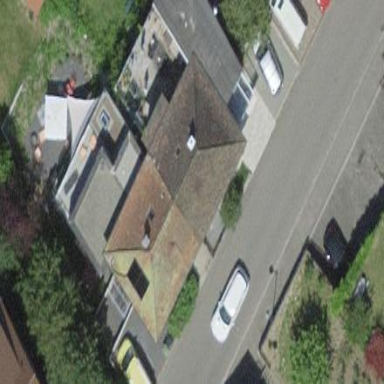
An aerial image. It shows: Semidetached house.